Question: When using the layout-swdp qualifiers I get the results as shown in the attachment. The sw qualifier is supposed to mean the smallest dimension must match or be bigger than the qualifier. This doesn't seem to work with the Nexus 7 (running 4.2.1). Am I confused about what smallest width qualifiers do or is the N7 reporting wrongly?
To reproduce my test case, I have many layout-swdp folders. Each has 2 textfield. The first just states which folders it's in. The next is the code below:
'''
private CharSequence collectScreenStats() {
StringBuilder str = new StringBuilder();
DisplayMetrics metrics = getResources().getDisplayMetrics();
int width = metrics.widthPixels;
int height = metrics.heightPixels;
int dpWidth = (int)(width / metrics.density);
int dpHeight = (int)(height / metrics.density);
str.append(Build.MANUFACTURER);
str.append(" ");
str.append(Build.MODEL);
str.append("
");
str.append("Pixels: ");
str.append(width);
str.append(" x " );
str.append(height);
str.append("
Dp (px / density): ");
str.append(dpWidth);
str.append("dp x " );
str.append(dpHeight);
str.append("dp" );
str.append("
smallest w: " + Math.min(dpWidth, dpHeight));
str.append("
density: ");
str.append(metrics.density);
str.append("
densityDpi: ");
str.append(metrics.densityDpi);
return str;
}
'''

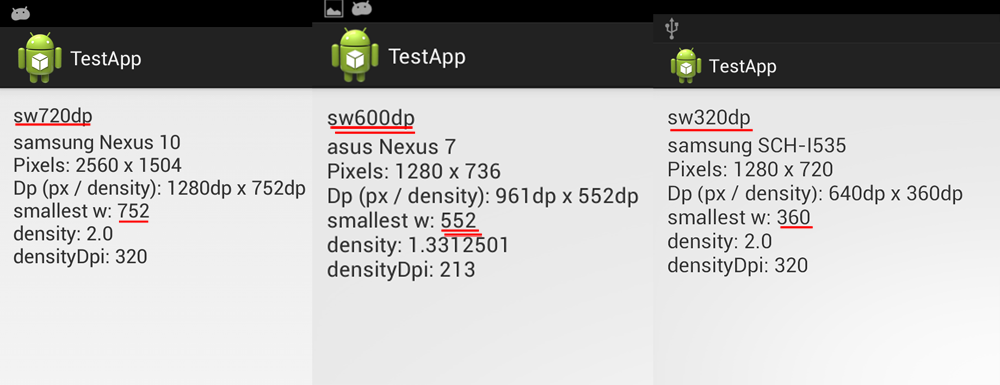
Answer: Okay, this seems to be a bug in ICS where it doesn't accurate report the number of pixels of the entire screen as it taking into account the chrome.
<URL>
So, my above display numbers are off as nexus 7 is 1280 x 800 and not 1280 x 736. Using the correct numbers, everything works.